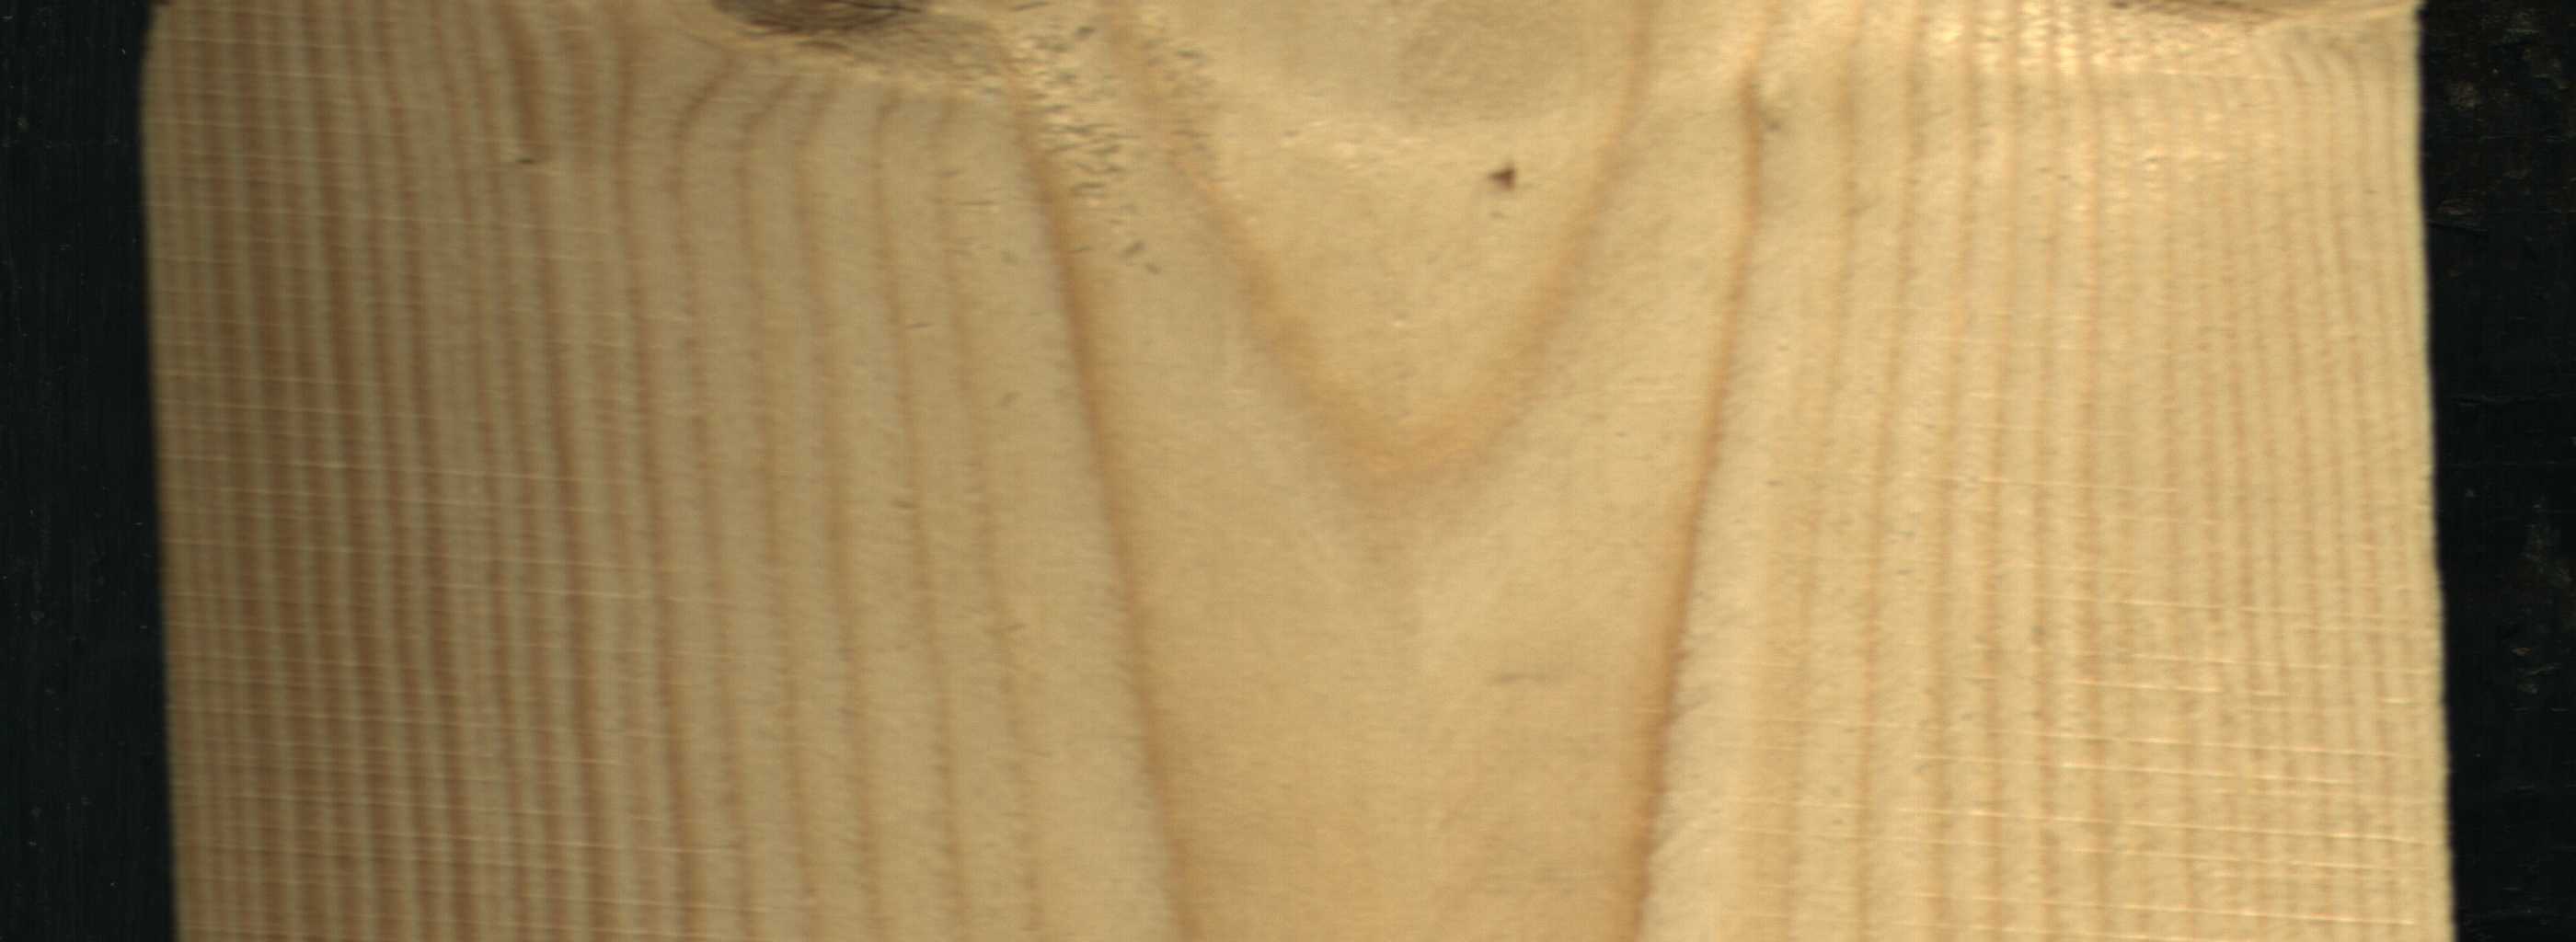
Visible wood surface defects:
Live_Knot